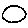
Label: circle